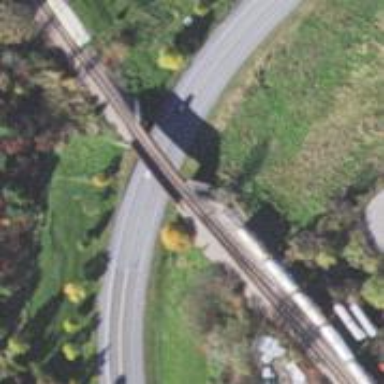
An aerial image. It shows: Railway bridge.